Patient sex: M
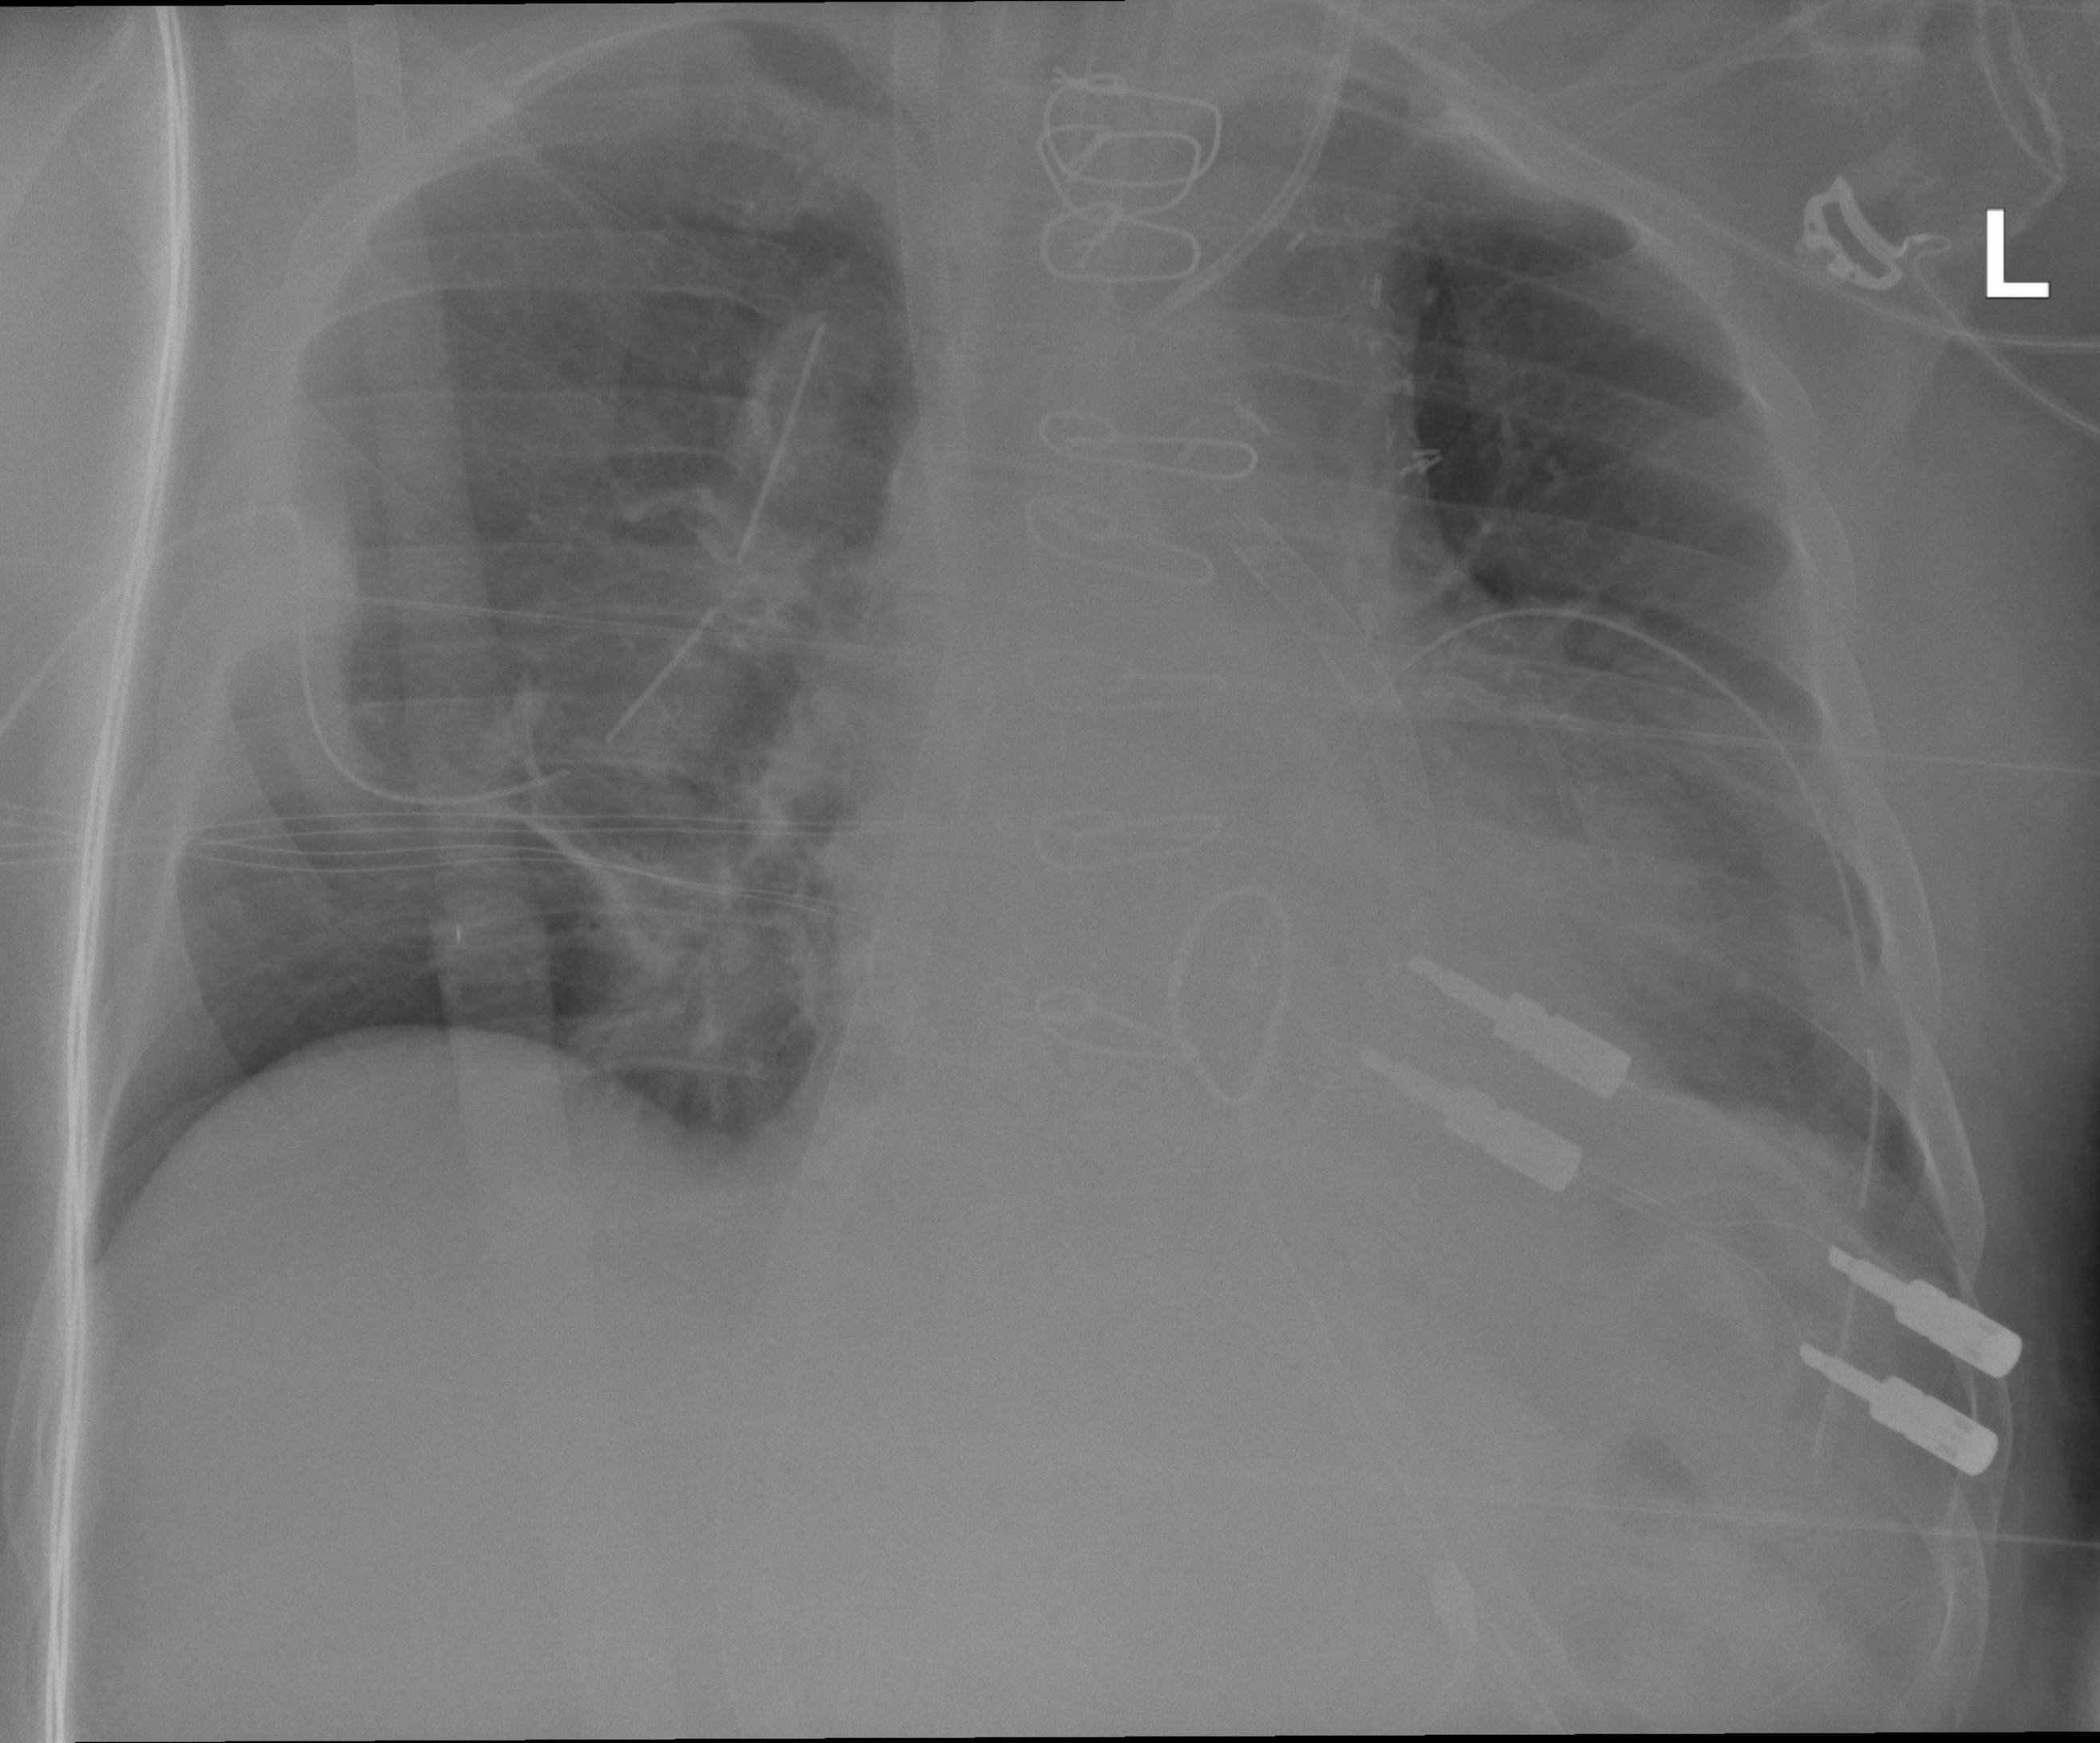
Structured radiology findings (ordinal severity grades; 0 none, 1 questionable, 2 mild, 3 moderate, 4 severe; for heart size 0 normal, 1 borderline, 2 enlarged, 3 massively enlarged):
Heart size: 2
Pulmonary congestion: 0
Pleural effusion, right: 0
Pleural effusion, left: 0
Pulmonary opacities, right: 2
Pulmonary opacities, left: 2
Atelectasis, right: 2
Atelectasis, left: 2